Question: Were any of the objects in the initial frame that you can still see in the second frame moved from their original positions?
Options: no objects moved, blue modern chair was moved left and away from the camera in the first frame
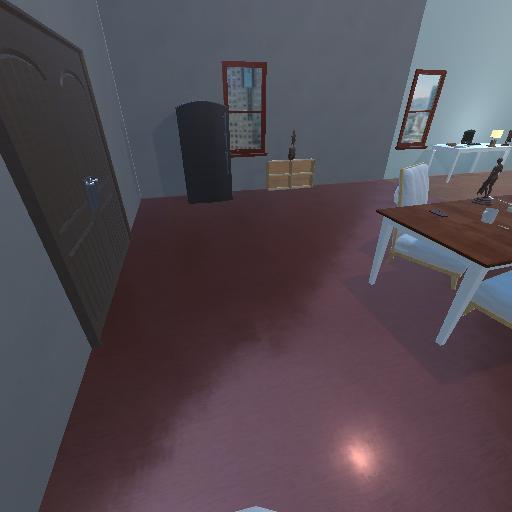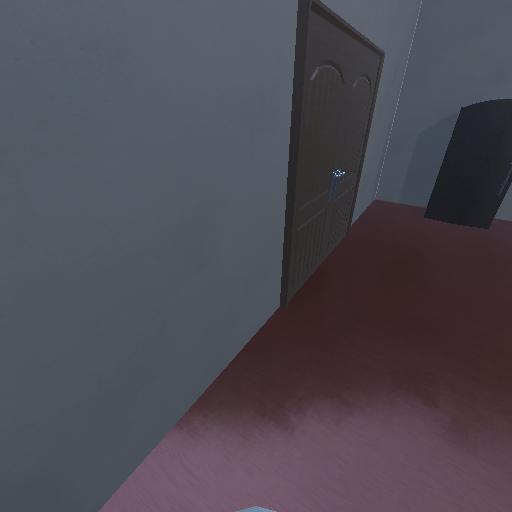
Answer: no objects moved